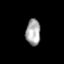
Tissue: prostate
Cell type: Epithelial cells
Senescence score: 0.2799
Nuclear area (px): 375
Mean DAPI intensity: 166.227